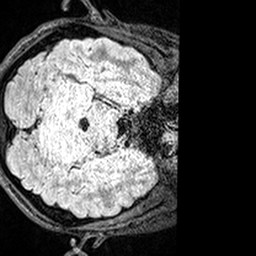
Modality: FLAIR
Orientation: axial
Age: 22
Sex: female
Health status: healthy
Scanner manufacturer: siemens
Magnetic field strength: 3 T
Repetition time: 5 s
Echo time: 0.388 s